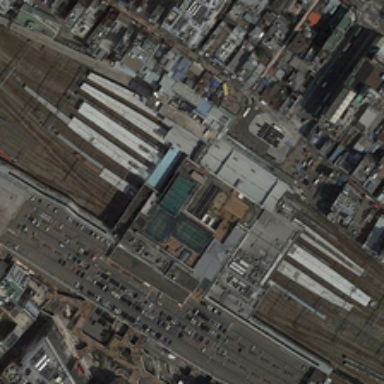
Many trains are running on the red track beside the road .